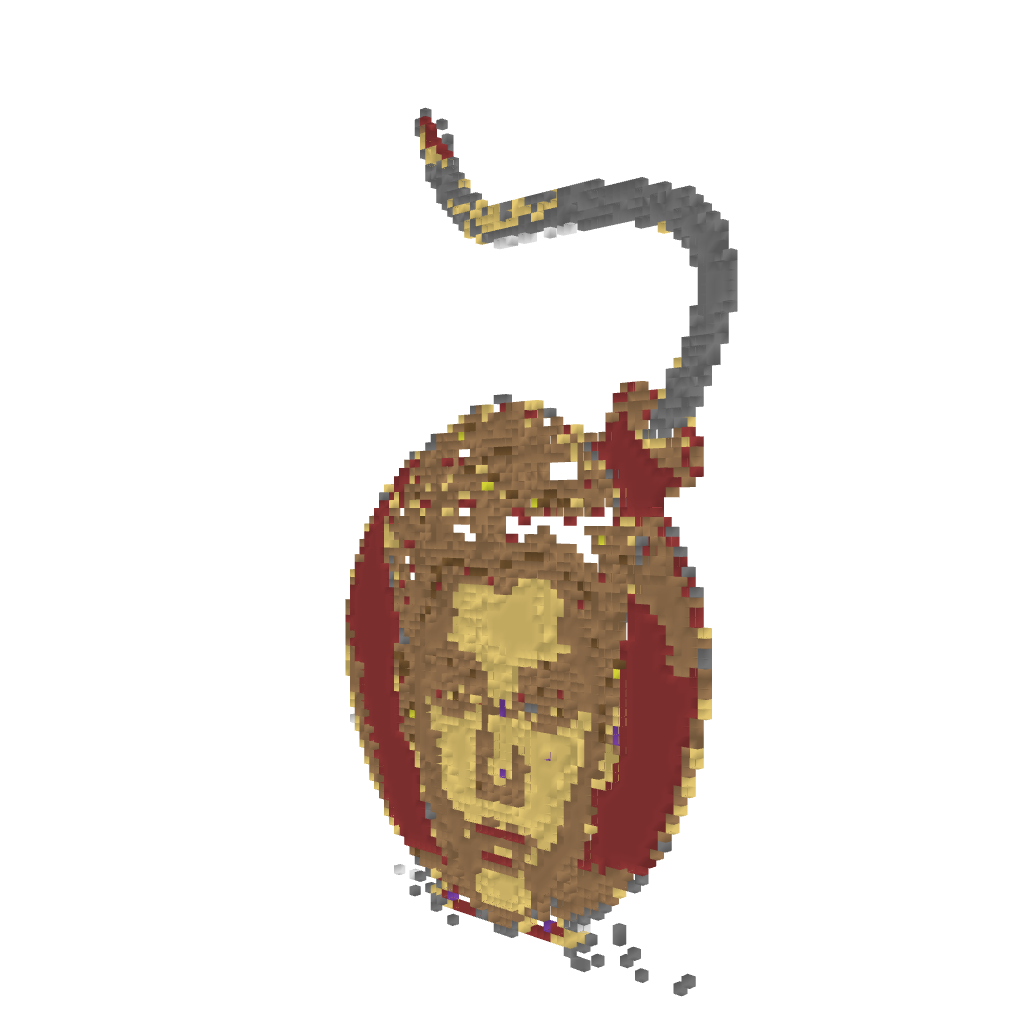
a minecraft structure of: Need something to Blow Up for Your Server? (ErnieCIII) bad low quality